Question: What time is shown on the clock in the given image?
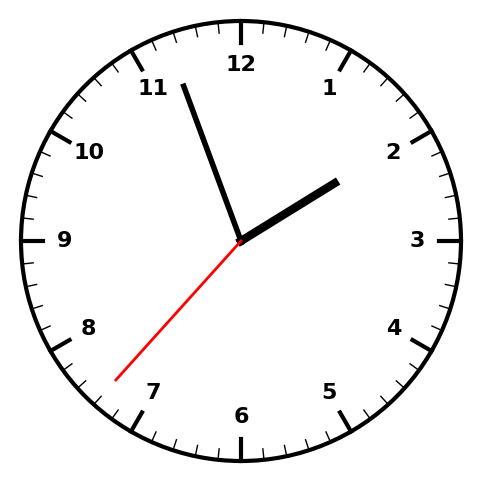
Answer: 01:56:37